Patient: sex M, age 57
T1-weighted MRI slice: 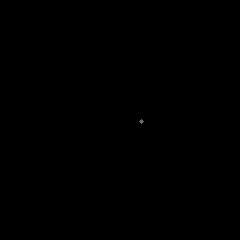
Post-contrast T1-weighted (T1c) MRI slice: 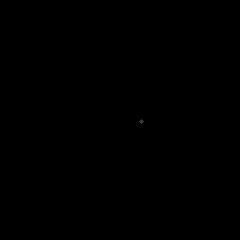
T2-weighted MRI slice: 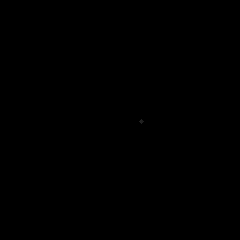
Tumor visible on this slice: no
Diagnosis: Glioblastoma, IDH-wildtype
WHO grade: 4